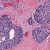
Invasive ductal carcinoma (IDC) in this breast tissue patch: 0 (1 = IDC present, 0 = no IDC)